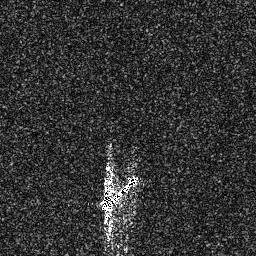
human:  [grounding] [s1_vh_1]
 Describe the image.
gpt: In the satellite image, there is  <ref>1 medium ship </ref> <box>[[37, 67, 55, 81, 0]]</box> located at bottom.